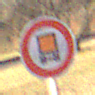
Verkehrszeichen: VerbotKennzeichnungspflichtigeKraftfahrzeugeGefaehrlicheGueter
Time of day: SunriseSunset
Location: Outdoor (Nature)
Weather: Clear
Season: NotSpecified
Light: Natural